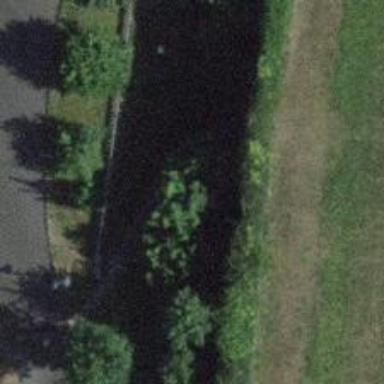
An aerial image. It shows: Steps made of asphalt leading into tunnel.